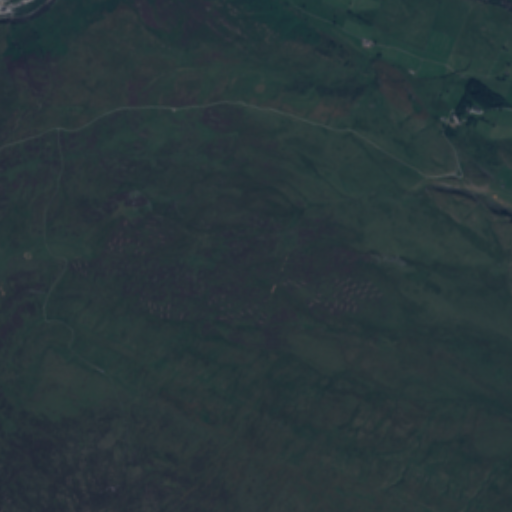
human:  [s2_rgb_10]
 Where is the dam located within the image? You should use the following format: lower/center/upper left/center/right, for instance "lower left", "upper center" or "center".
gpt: The dam is located in the lower center of the image.
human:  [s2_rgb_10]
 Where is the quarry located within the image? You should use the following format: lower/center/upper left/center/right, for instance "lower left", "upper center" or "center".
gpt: The quarry is located in the upper left of the image.
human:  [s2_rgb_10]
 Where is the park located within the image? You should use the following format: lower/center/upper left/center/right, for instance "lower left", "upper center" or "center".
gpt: There is no park in the image.